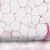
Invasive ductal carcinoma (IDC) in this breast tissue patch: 0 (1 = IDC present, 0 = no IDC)